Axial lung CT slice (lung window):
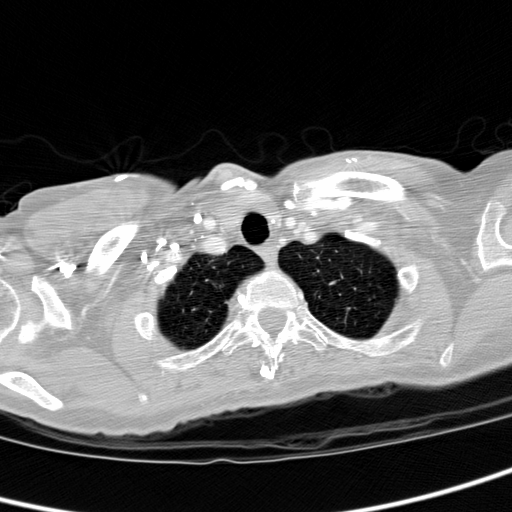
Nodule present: no